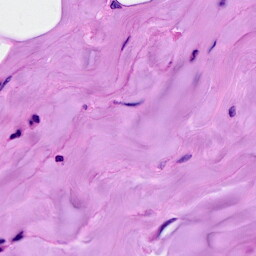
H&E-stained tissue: Breast